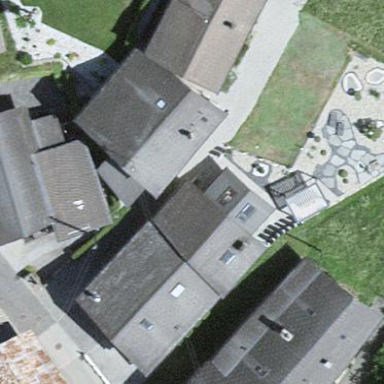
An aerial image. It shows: Simple and straightforward house.